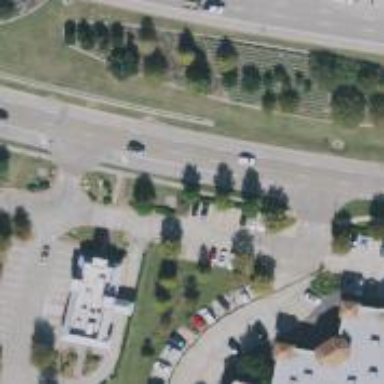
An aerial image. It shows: Secondary road with frontage road.